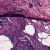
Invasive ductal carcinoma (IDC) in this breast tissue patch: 0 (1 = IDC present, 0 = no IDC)